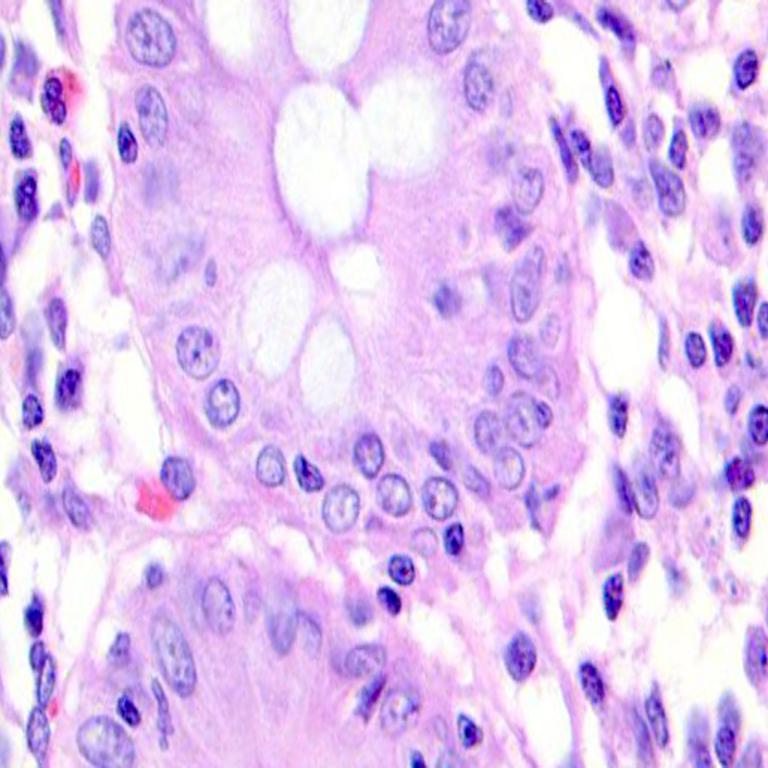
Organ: colon
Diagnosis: benign